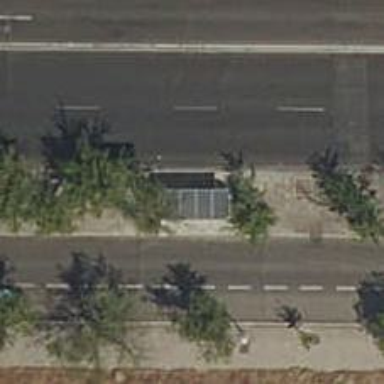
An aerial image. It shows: Bus stop with platform for public transport.